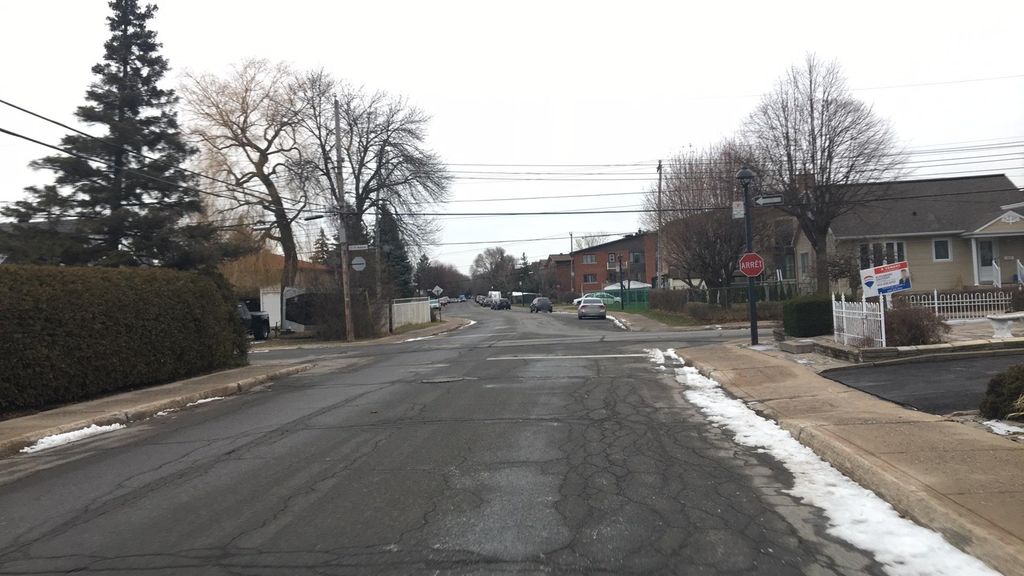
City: montreal